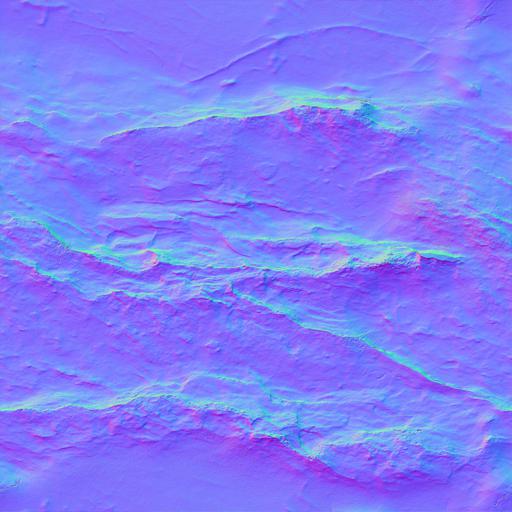
beige clean cliff light rock stone white